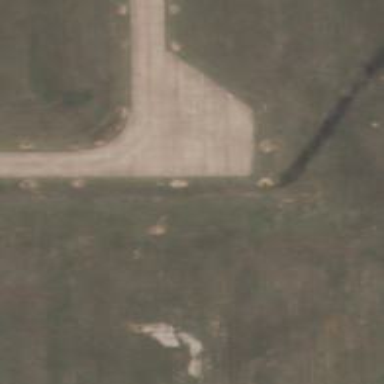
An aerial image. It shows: View of taxiway at the airport.